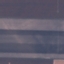
Label: AnnualCrop